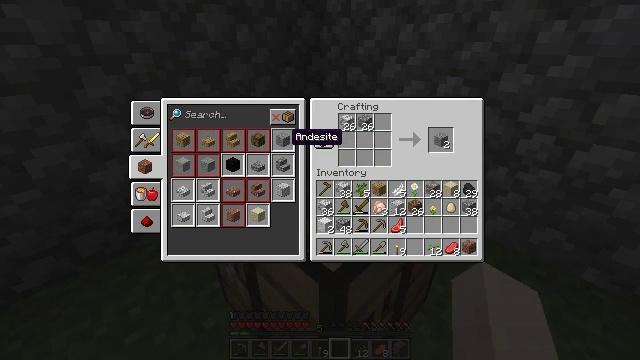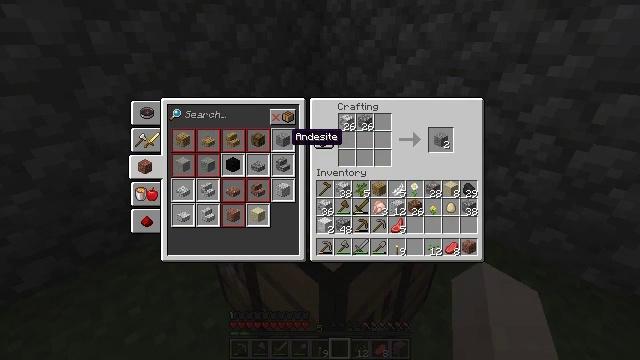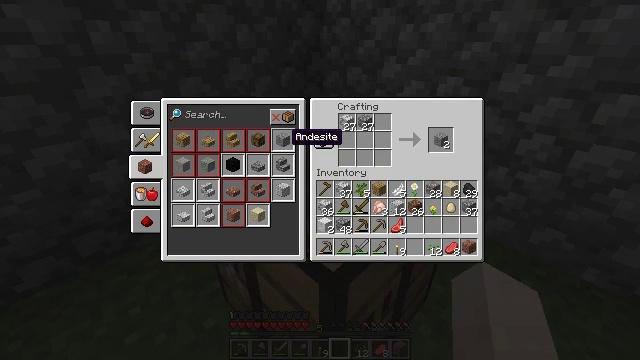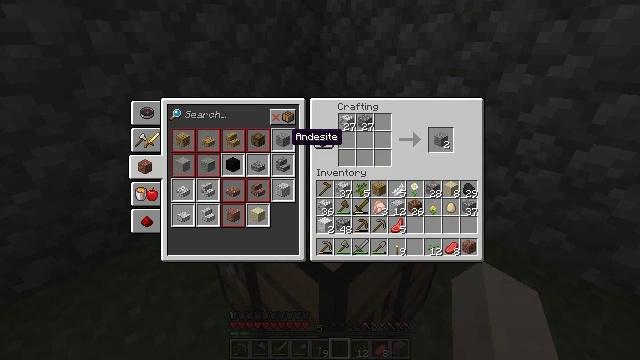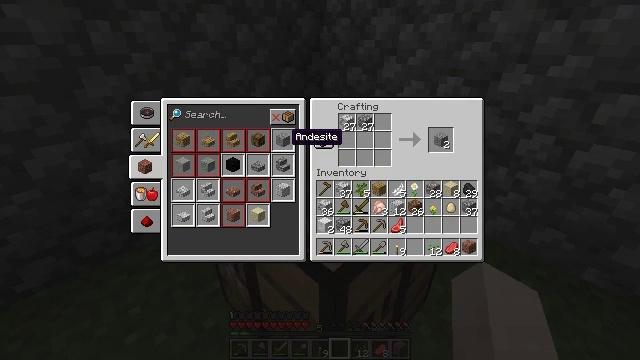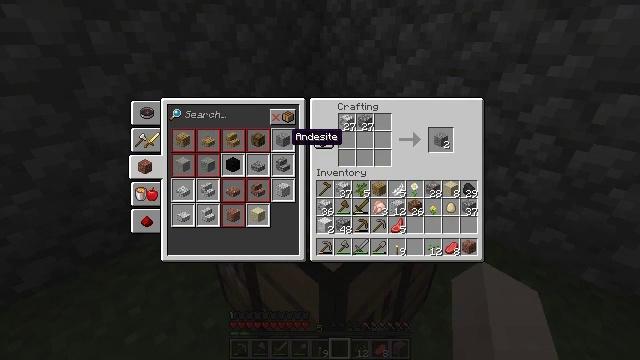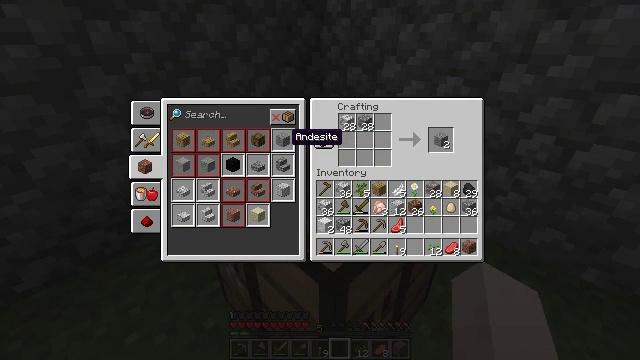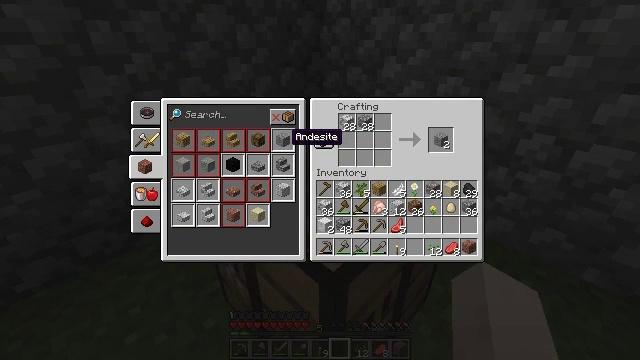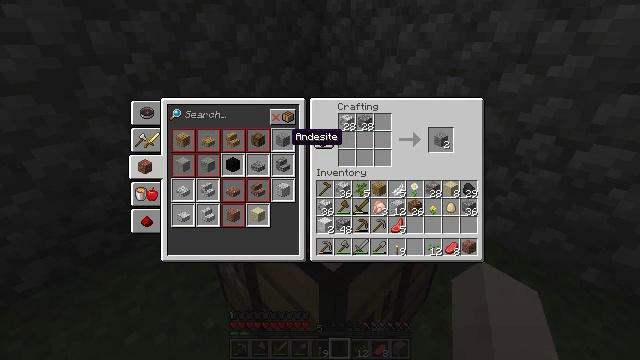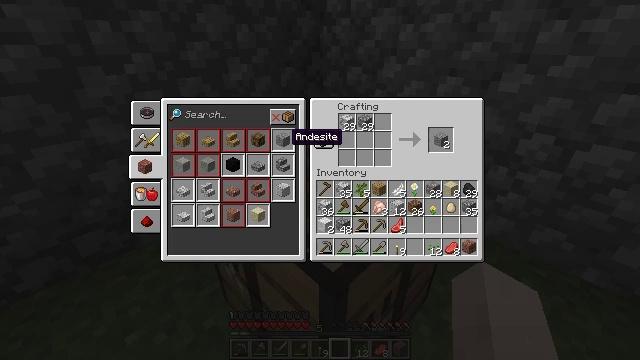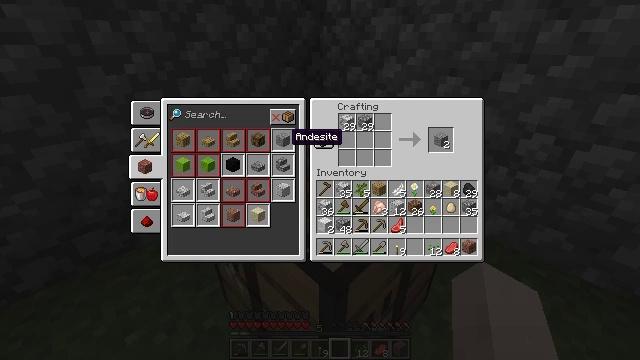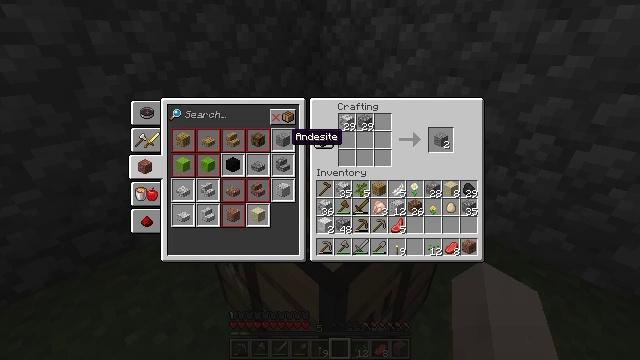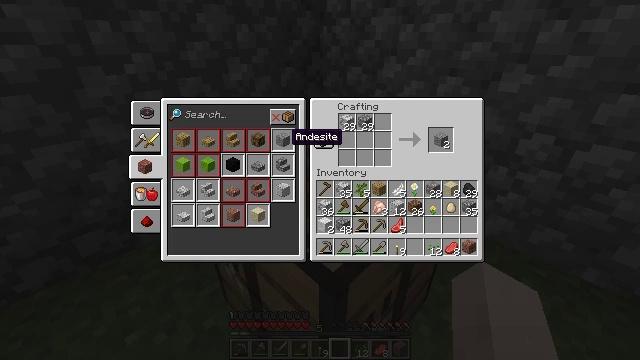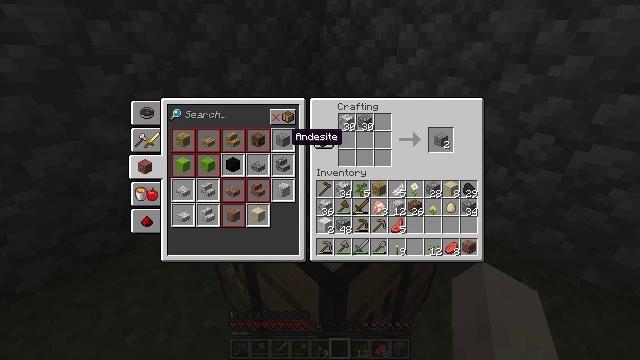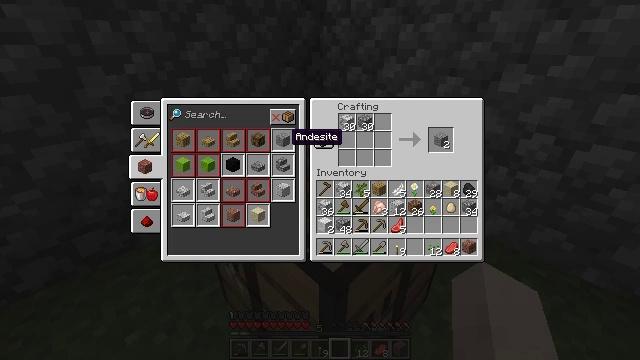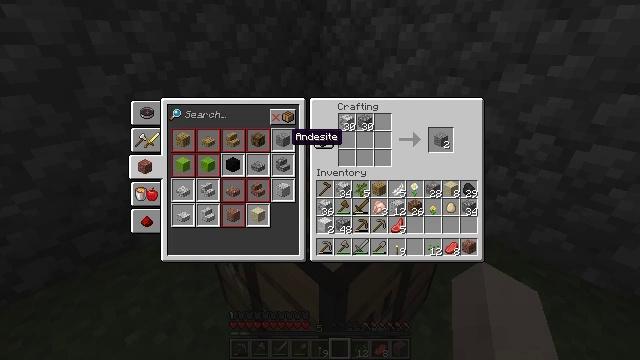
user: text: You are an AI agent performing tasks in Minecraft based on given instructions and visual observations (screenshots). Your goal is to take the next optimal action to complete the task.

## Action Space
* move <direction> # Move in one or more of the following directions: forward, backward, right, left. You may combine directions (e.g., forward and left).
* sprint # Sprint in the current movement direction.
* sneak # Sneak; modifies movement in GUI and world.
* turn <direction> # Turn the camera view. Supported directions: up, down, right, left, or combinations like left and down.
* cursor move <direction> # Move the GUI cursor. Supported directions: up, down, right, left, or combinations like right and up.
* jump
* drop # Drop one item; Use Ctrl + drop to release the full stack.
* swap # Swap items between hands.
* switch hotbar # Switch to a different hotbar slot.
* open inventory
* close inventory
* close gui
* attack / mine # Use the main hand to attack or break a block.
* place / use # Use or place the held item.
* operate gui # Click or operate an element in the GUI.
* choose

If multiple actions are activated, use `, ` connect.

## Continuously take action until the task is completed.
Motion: motion action
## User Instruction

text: Create andesite in the crafting table.
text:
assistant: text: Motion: operate gui
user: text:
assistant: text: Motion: operate gui
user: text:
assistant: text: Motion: no_op
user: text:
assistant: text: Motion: operate gui
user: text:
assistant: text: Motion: operate gui
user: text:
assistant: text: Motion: operate gui
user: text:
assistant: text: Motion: no_op
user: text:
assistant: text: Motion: operate gui
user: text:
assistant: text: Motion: operate gui
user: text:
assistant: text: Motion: no_op
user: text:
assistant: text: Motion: no_op
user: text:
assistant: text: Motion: operate gui
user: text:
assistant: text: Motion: operate gui
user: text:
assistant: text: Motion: operate gui
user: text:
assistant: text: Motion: no_op
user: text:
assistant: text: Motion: operate gui
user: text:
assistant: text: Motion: operate gui
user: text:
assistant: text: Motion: no_op
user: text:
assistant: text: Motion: operate gui
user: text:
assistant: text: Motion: operate gui
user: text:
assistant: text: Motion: operate gui
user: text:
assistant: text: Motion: no_op
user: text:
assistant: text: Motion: operate gui
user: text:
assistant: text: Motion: operate gui
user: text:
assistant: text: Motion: operate gui
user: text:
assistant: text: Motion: no_op
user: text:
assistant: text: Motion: operate gui
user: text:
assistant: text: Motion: operate gui
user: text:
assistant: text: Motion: operate gui
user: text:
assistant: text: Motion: no_op